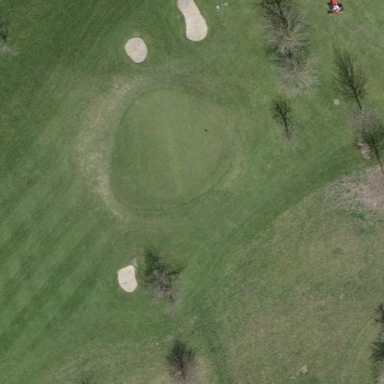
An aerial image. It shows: Golf green.